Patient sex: M
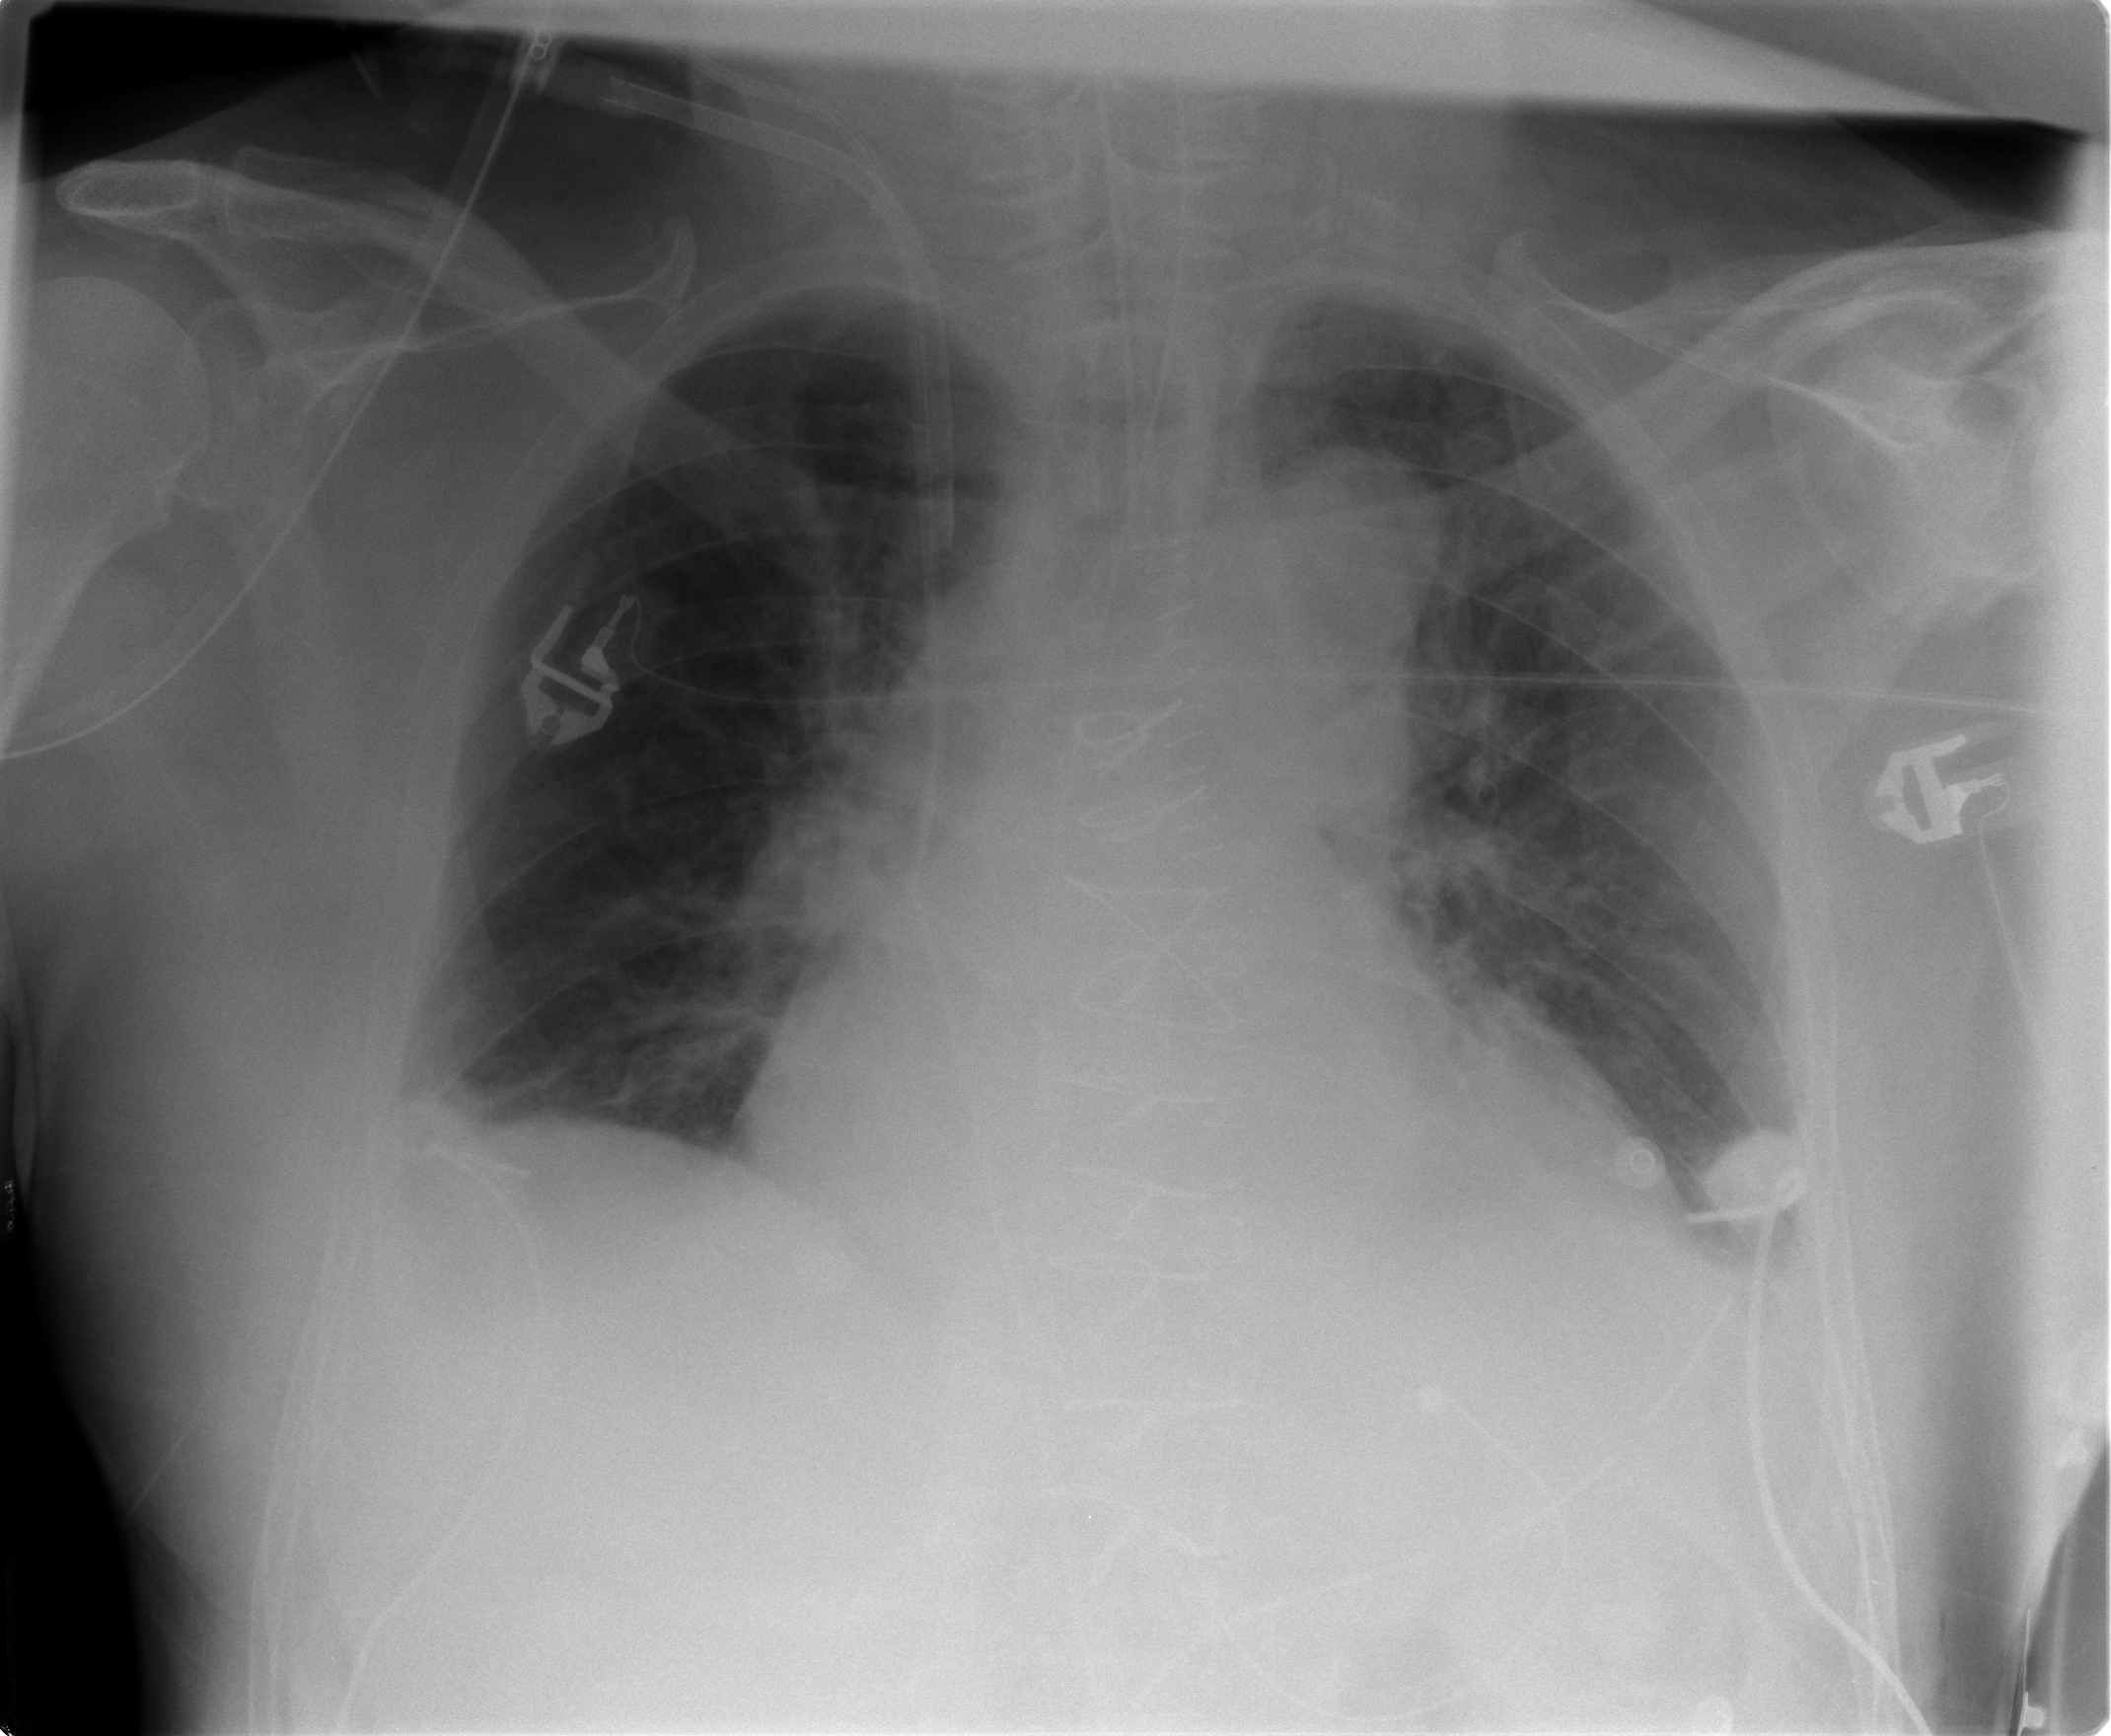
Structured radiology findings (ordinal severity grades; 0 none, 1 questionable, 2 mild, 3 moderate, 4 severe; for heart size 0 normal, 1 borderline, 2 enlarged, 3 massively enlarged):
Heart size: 2
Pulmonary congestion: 1
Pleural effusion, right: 1
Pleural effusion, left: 1
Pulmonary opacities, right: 0
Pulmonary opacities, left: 0
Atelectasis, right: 2
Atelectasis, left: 2